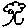
Label: tree